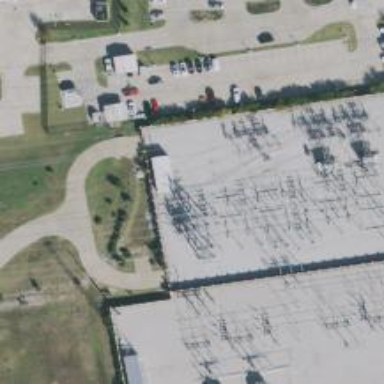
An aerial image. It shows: Substation surrounded by wall.